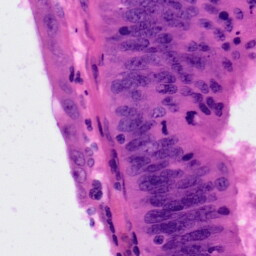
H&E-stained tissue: Colon